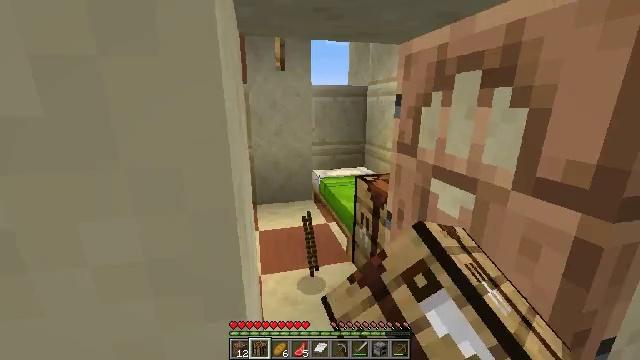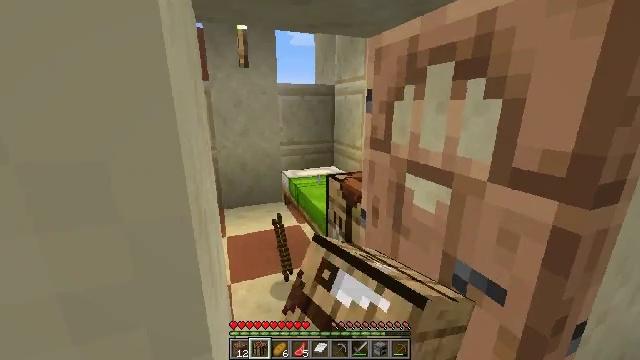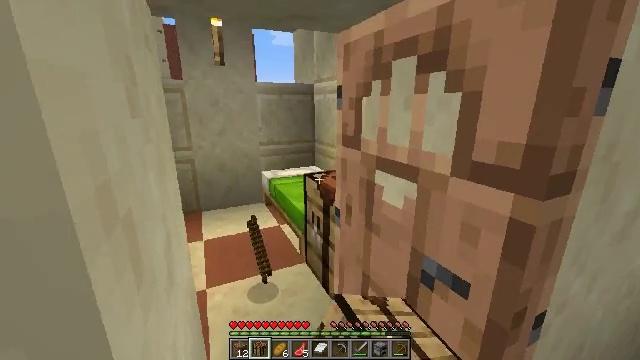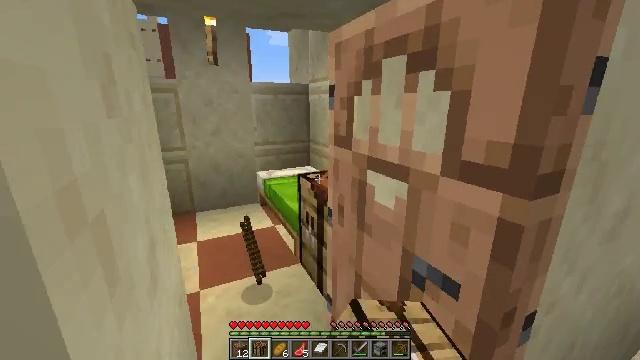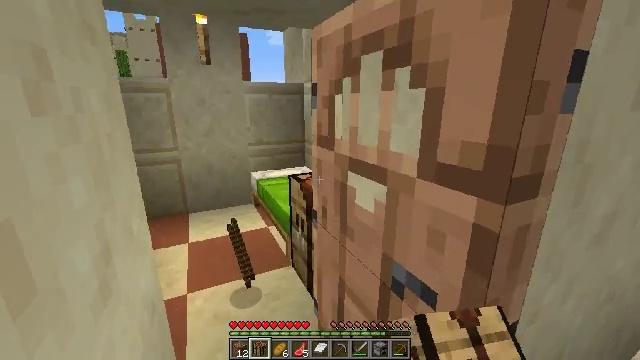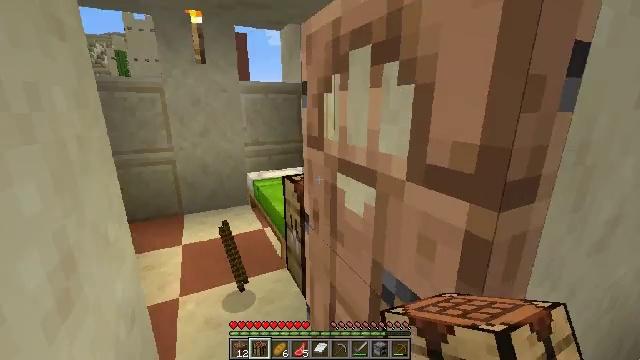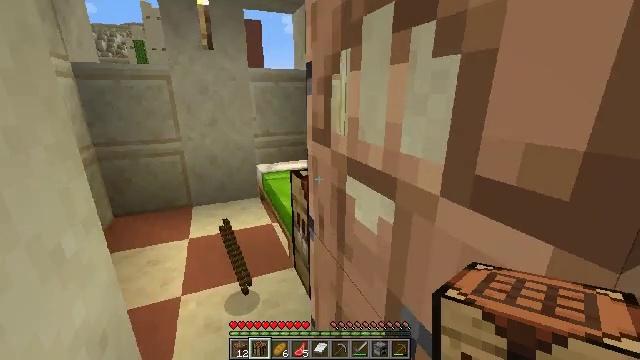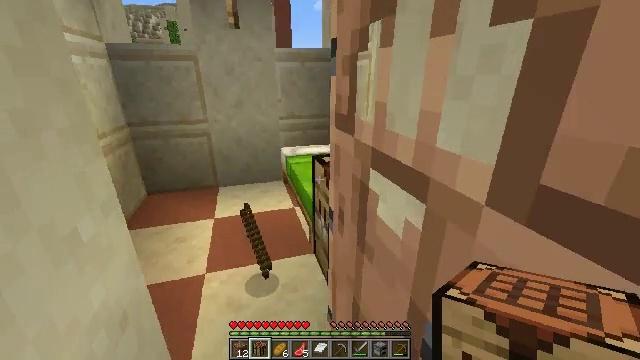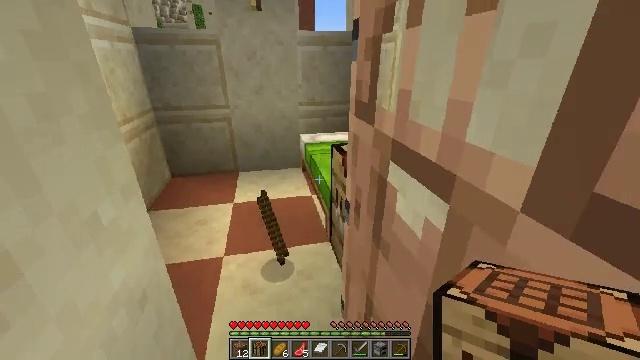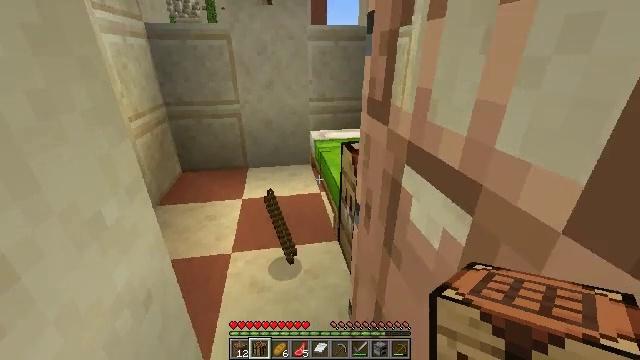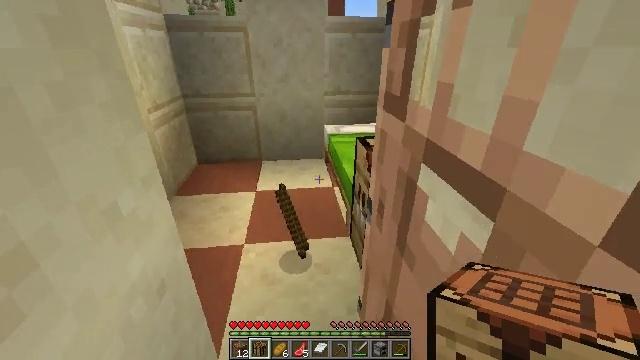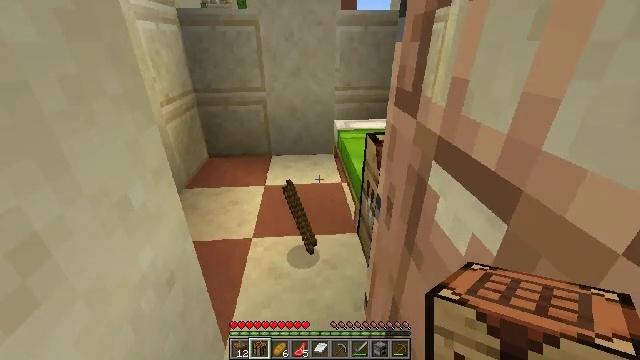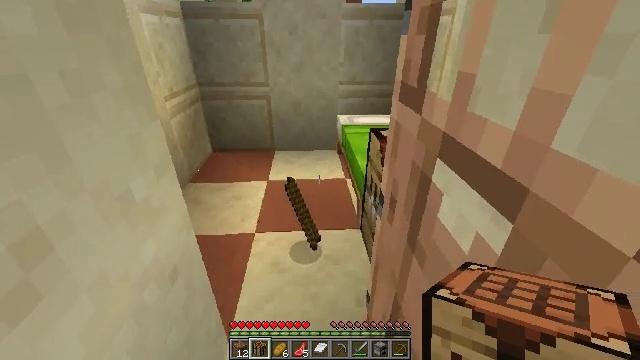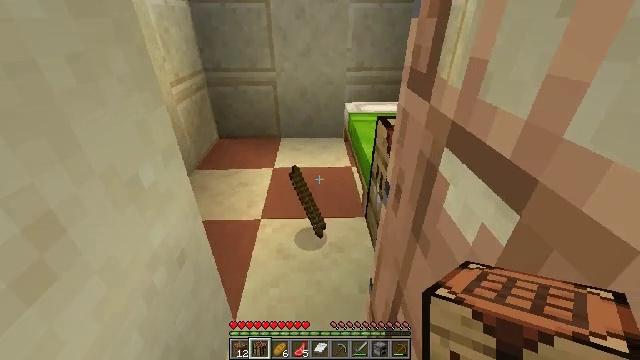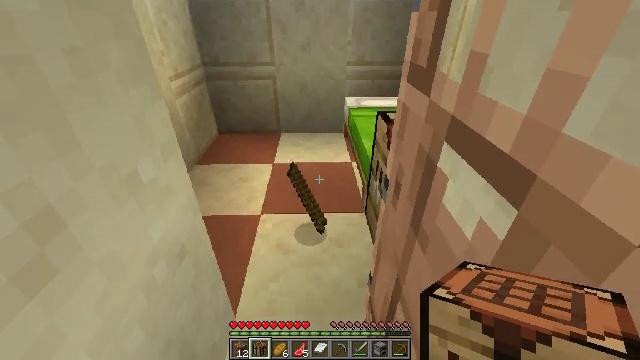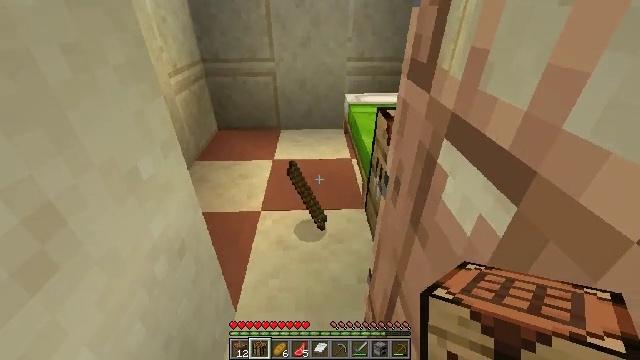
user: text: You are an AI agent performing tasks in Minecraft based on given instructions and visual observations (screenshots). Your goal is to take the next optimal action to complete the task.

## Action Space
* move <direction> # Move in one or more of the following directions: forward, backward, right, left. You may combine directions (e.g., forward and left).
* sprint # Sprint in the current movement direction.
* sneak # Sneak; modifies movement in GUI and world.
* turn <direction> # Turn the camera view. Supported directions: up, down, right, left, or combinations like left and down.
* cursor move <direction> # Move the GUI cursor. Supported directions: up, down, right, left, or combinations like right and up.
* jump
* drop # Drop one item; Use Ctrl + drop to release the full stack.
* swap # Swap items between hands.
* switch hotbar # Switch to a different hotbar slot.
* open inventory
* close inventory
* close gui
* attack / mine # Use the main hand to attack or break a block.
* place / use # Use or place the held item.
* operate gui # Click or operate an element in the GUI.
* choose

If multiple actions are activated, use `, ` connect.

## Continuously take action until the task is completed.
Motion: motion action
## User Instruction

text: Get the jungle fence gate into your inventory.
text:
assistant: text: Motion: move forward, turn right, use / place
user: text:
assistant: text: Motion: move forward, turn right
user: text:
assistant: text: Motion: move forward
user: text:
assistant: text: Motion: move forward
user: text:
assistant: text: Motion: move forward
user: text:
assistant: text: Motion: move forward, turn left and down
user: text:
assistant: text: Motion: turn left and down
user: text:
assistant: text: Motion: turn left and down
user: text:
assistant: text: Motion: turn left
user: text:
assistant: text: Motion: turn left and down
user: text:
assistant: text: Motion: turn left and down
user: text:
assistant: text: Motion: turn down
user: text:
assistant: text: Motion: turn left and down
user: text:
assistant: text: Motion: turn down
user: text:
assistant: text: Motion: no_op
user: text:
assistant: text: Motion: no_op
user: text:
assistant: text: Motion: no_op
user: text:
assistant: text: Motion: move forward
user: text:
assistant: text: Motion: move forward, turn down
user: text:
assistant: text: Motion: move forward, turn down
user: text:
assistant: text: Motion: move forward, turn right and down
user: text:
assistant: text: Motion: turn right and down
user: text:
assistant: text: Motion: turn right and down
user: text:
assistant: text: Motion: turn down
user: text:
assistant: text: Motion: turn down
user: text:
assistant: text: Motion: turn down
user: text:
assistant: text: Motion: turn down
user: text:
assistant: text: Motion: no_op
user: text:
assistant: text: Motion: no_op
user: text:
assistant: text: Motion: no_op